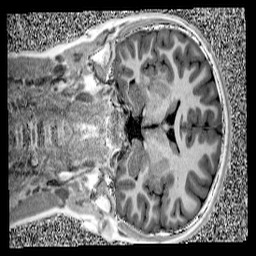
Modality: UNIT1
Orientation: coronal
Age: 12
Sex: male
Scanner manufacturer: siemens
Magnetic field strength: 3 T
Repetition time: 4 s
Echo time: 0.00299 s